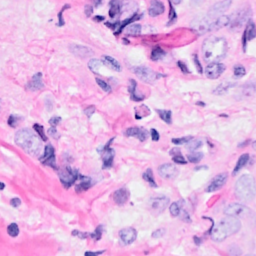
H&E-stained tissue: Breast